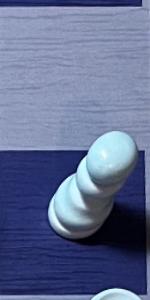
Label: Pawn_White